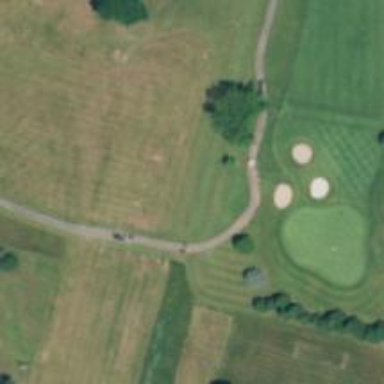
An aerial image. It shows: Path designated for golf carts.